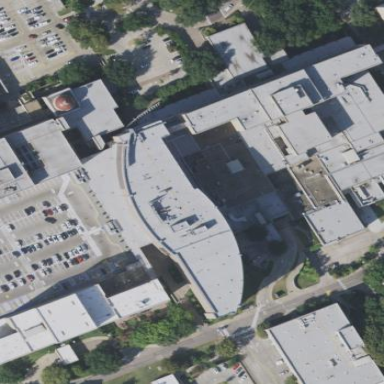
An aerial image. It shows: Hospital building.